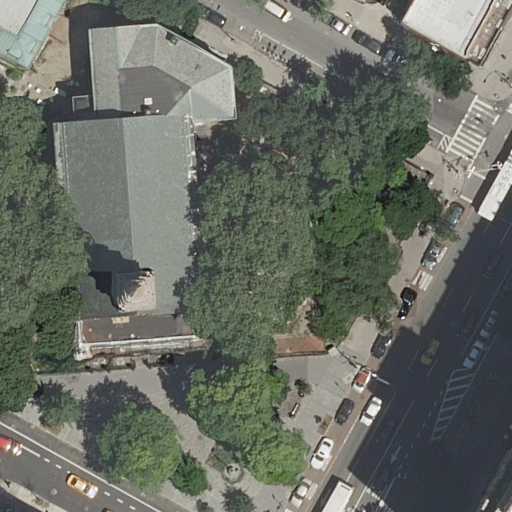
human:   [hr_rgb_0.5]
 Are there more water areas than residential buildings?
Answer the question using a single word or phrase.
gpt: no

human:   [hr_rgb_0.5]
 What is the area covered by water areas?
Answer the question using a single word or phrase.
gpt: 0m2

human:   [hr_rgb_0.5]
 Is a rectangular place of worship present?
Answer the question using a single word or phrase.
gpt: no

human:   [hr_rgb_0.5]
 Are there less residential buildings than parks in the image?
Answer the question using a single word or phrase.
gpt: no

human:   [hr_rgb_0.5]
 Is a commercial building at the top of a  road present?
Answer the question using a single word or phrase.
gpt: no

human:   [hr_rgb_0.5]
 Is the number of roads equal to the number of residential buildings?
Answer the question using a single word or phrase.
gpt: no

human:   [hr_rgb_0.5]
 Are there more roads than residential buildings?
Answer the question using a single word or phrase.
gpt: yes

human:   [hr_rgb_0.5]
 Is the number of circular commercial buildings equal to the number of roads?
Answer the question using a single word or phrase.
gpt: no

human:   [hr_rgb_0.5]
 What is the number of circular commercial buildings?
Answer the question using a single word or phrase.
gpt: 0

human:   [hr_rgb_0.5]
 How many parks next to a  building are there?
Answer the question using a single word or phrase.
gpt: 1

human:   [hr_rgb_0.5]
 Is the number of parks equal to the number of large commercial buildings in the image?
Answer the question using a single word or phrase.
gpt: no

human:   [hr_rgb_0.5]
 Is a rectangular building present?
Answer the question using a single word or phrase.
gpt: yes

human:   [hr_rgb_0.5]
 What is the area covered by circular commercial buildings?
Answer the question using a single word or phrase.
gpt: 0m2

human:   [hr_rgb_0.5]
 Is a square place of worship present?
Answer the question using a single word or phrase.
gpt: no

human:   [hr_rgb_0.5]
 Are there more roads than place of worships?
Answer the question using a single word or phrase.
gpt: yes

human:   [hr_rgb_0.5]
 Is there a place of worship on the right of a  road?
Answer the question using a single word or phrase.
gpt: no

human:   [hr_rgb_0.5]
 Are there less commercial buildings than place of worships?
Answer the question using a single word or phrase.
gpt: yes

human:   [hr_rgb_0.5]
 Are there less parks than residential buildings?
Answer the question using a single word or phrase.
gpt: yes

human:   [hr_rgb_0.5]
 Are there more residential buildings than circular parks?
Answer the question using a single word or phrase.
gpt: yes

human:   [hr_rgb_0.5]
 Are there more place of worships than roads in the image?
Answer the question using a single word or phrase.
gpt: no

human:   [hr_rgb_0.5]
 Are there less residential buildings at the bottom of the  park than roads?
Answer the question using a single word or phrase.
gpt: yes

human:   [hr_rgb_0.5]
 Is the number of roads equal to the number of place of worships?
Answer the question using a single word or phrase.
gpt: no

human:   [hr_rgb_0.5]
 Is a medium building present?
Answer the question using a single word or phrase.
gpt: yes

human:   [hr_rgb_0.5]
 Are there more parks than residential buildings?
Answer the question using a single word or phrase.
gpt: no

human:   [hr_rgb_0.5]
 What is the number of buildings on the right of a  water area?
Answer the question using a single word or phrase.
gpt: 0

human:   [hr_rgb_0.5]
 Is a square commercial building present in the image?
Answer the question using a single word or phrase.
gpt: no

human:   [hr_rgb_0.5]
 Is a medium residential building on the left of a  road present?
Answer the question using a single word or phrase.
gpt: yes

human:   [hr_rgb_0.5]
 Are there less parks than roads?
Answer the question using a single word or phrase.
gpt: yes

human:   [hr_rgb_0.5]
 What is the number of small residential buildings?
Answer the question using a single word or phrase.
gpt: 0

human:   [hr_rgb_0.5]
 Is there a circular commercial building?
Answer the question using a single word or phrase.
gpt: no

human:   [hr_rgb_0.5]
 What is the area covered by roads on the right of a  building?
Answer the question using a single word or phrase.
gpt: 0m2

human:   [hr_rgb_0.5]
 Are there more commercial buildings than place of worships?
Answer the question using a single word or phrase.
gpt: no

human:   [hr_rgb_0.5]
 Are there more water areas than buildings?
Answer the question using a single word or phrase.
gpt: no

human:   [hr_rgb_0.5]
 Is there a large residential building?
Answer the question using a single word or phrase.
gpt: yes

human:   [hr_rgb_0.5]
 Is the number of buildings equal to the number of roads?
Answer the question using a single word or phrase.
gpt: no

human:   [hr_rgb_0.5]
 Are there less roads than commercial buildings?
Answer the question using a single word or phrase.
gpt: no